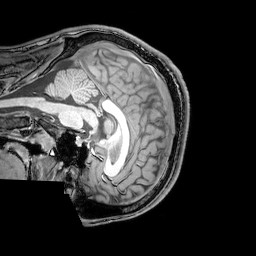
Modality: T1w
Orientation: sagittal
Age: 21
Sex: male
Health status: healthy
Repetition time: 0.081 s
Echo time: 0.037 s